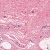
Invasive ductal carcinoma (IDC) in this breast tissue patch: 0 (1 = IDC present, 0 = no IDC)